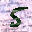
Label: 5